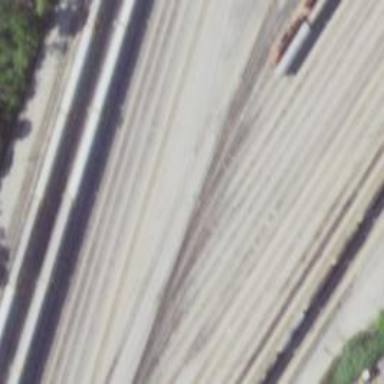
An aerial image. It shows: Railway yard in service.